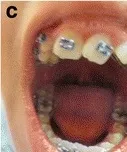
Patient at age 14 years and 8 months of age. Bifid uvula and abnormal tooth.
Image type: medical_photograph (oral_photograph)